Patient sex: M
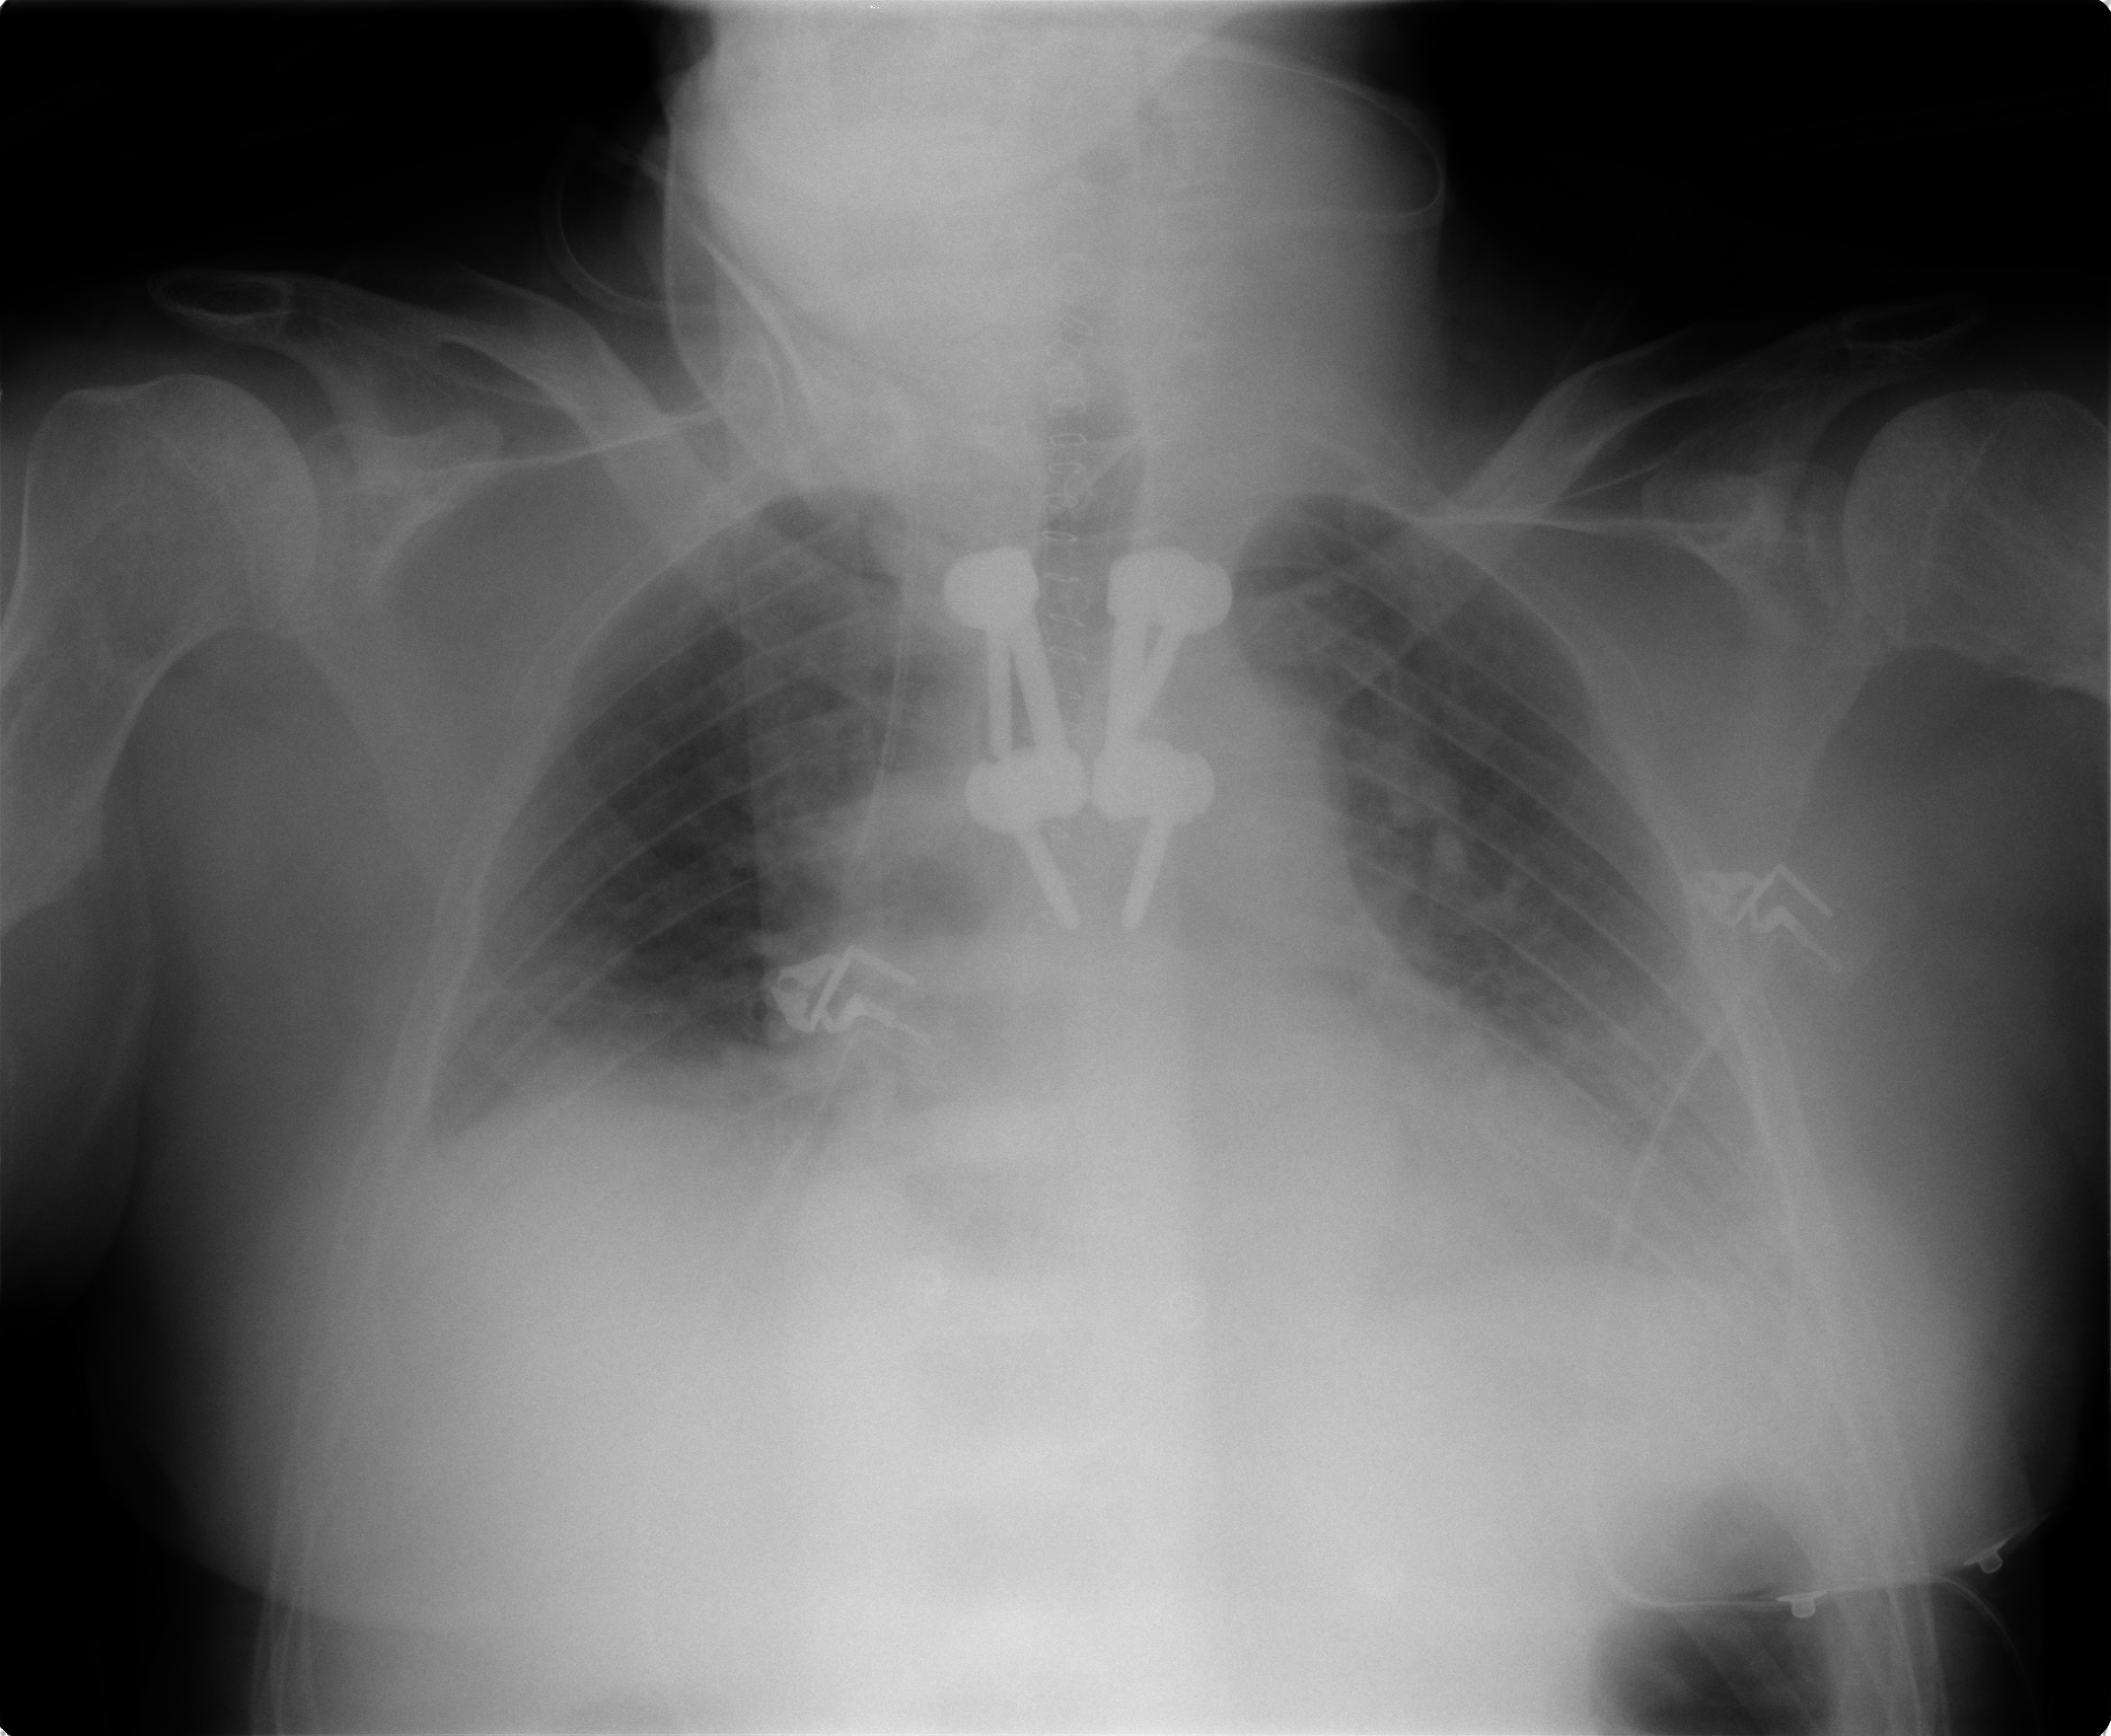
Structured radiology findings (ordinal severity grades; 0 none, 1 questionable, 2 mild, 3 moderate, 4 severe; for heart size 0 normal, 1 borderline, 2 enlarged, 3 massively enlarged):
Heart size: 2
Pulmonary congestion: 1
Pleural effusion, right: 1
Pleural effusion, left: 1
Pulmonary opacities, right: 0
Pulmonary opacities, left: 0
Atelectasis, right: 2
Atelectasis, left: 2